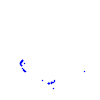
Particle: proton